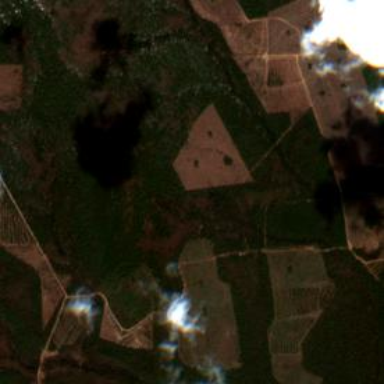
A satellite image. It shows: Logging area.